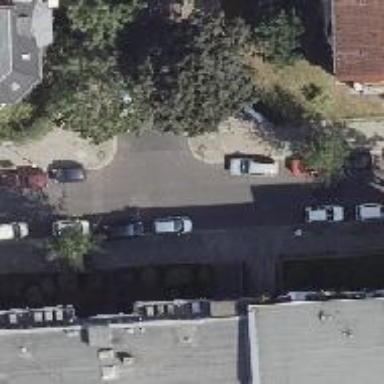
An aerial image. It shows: Residential road with asphalt surface. There are separate sidewalks on both sides.